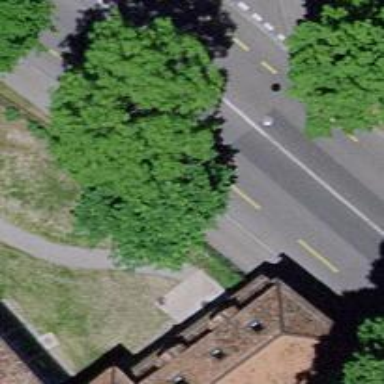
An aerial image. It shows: Avenue lined with trees.